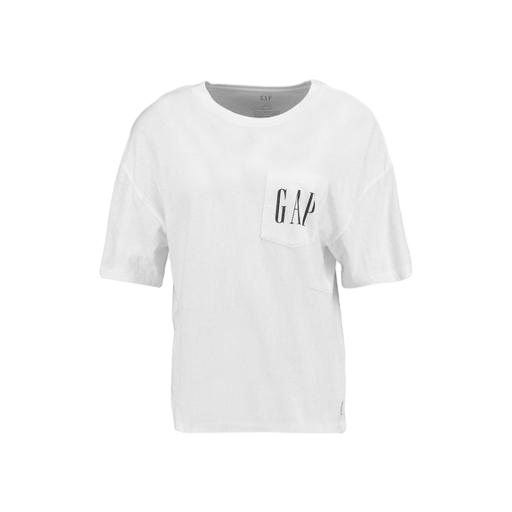
white graphic t-shirt, white pocketed t-shirt, graphic tee, white background